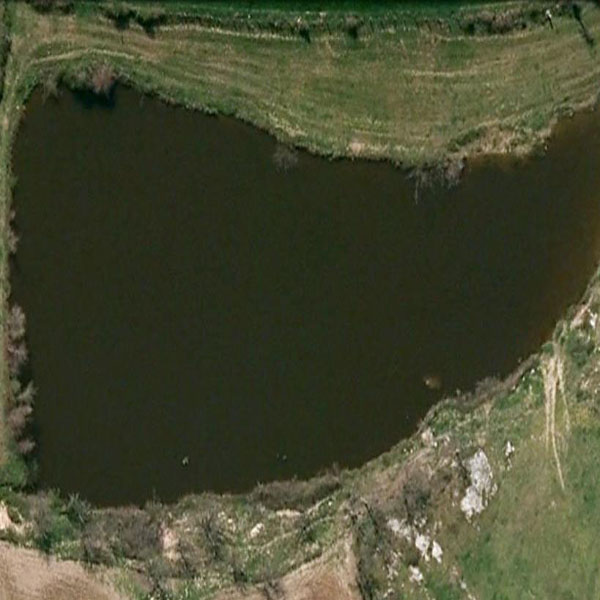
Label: Pond